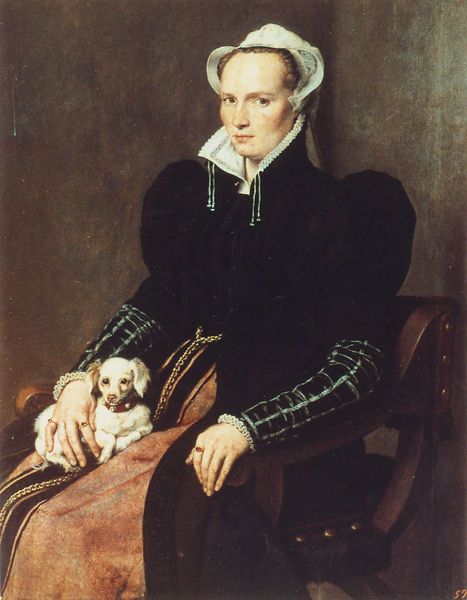
Titel: Sitzende Frau, wahrscheinlich Aertge Mor
Künstler: Antonius Mor
Institution: Madrid, Museo del Prado
Schlagwörter: gemälde, hand, weiß, sitzen, braun, frau, holz, kariert, kleid, schmuck, schwarz, stuhl, blick, hund, haube, muster, böse, kragen, hals, portrait, gewand, lehne, ernst, kordel, ring, ringe, armband, leder, bänder, maria, niete, schoßhund